Field crop: maize
Growth stage: 2
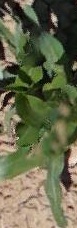
Species: maize